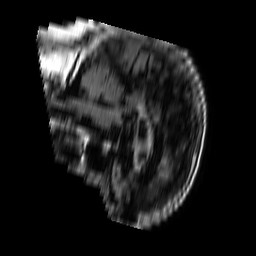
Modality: FLAIR
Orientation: sagittal
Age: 71
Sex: male
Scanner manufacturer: philips
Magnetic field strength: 1.5 T
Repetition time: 6 s
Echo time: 0.12 s